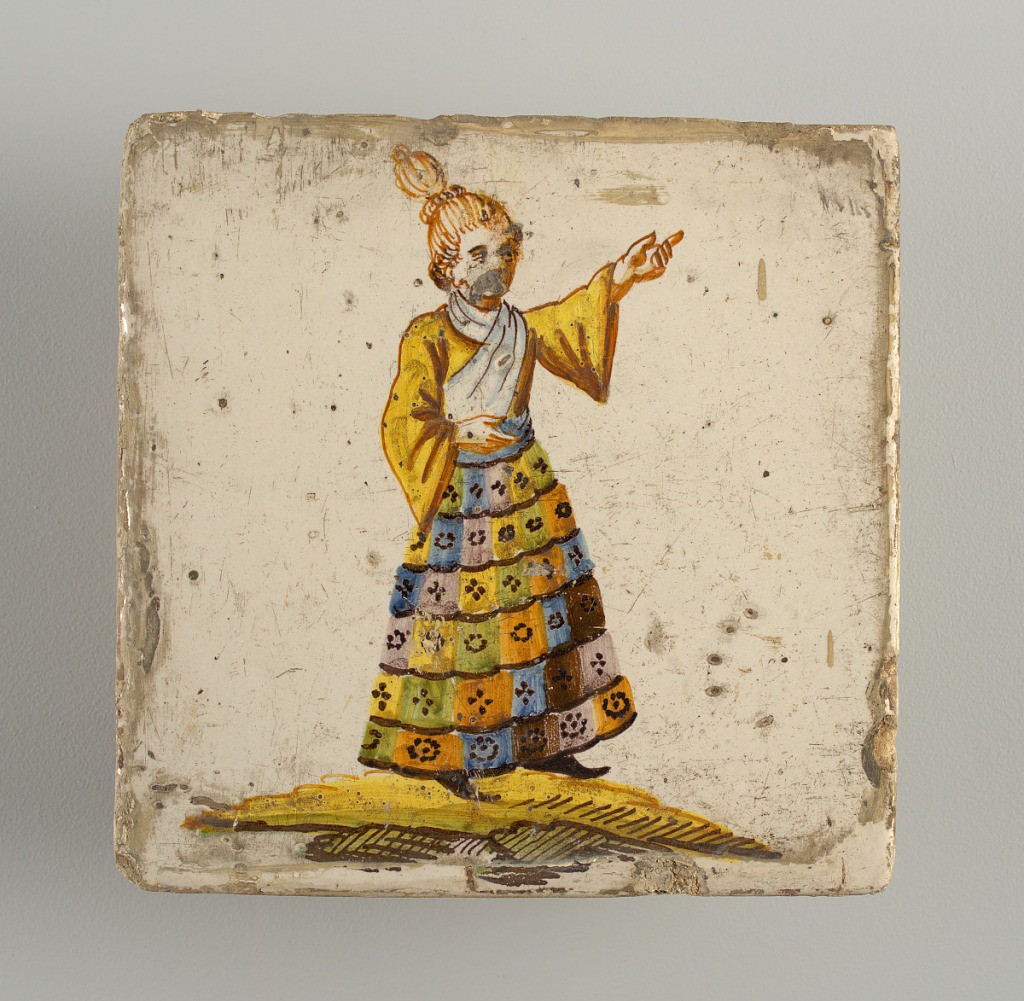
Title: Tile
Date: late 18th–early 19th century
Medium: Earthenware, glazed and high fire decorated
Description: Standing man, left arm raised and pointing to upper corner; dressed in multi-colored checkered skirt, yellow shirt and white shawl. Chinoiserie type of decoration.